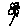
Label: flower